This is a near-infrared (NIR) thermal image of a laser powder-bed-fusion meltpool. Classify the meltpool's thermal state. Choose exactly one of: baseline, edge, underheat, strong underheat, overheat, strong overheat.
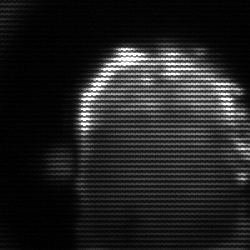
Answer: baseline